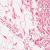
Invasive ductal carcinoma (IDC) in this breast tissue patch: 0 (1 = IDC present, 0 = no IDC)